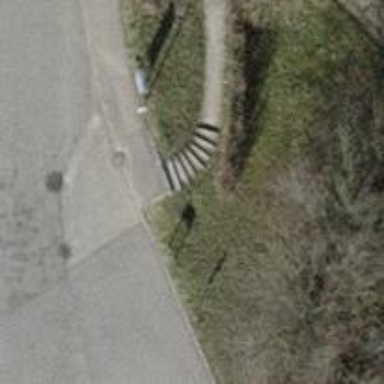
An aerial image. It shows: Road with steps.